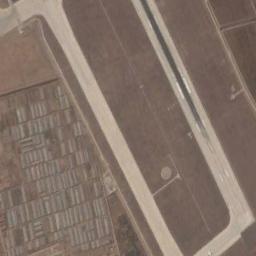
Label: runway